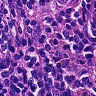
Metastatic tissue present: no